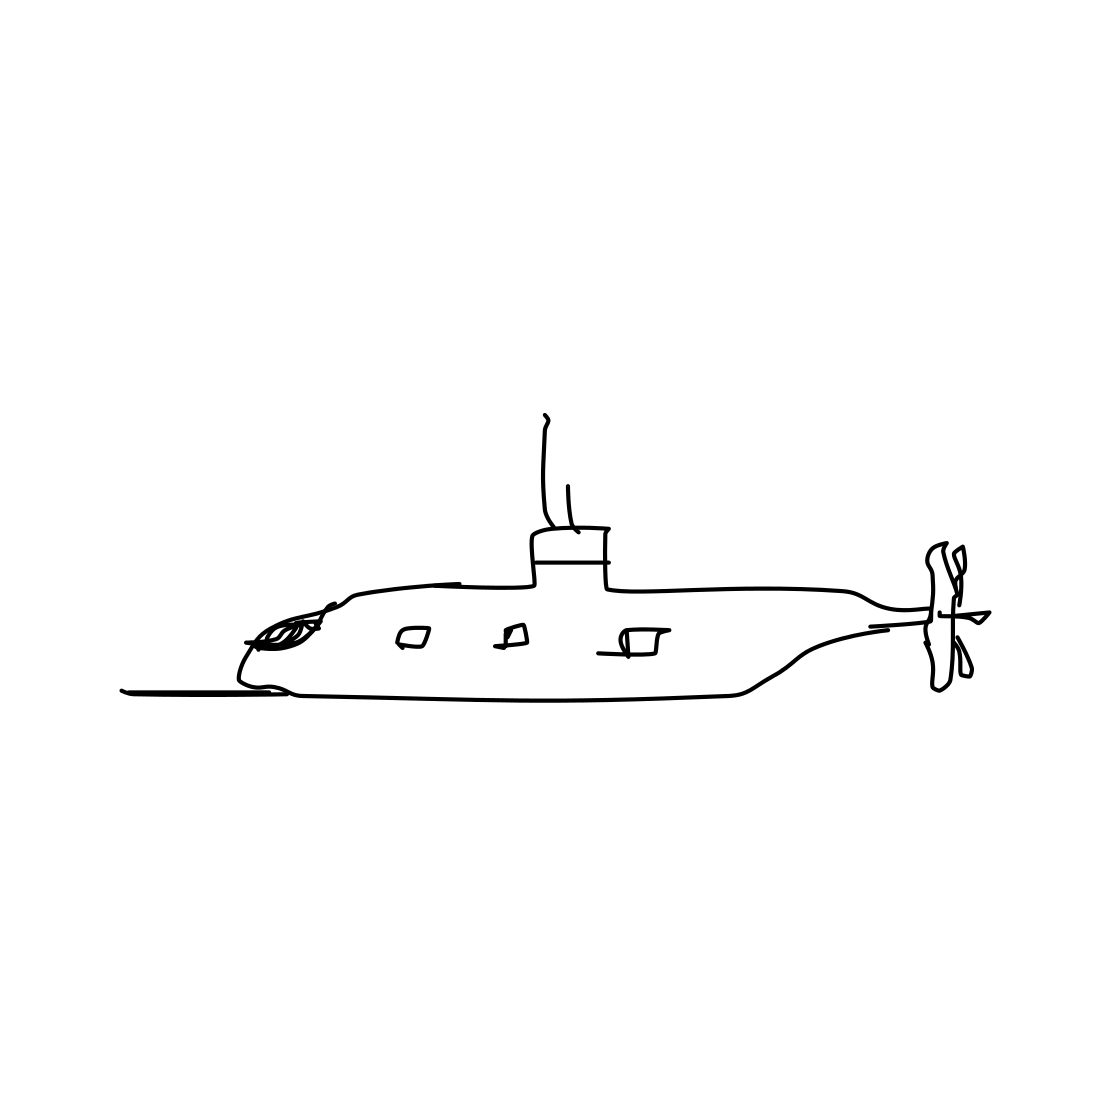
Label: submarine